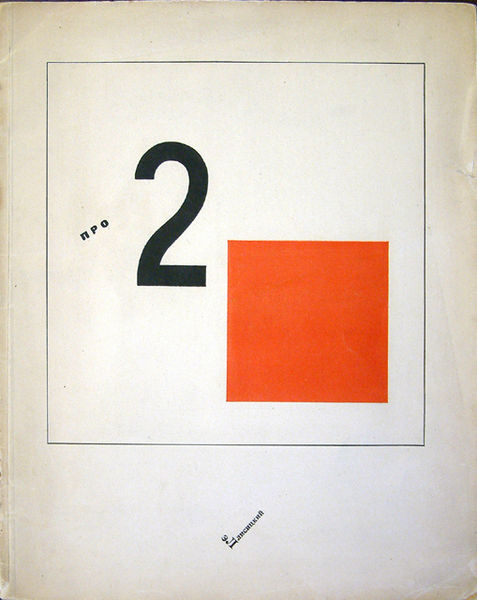
Titel: A Suprematist Tale of Two Squares
Künstler: El Lissitzky
Standort: Amherst (Massachusetts, USA)
Institution: Mead Art Museum, Amherst College
Schlagwörter: red, white, black, modern, old, print, two, orange, paper, frame, color, line, outline, abstract, small, outside, rot, rectangle, square, signature, box, squares, figure, abstrakt, minimal, modernist, simple, druck, page, modern art, russia, russian, text, big, bold, shape, weiß, words, quadrat, thin, printing, right, numbers, number, sqaure, cyrillic, 2, minimalism, foreign, minimalist, suprematism, russian art, rebus, orange square, malevich, npo, russisch, zahl, rechteck, pro, check, red square, haken, limited, squar, про, are, digit, zei, kyrilisch, npw, square\, gro, squuze, kasimir malevich, kazimir, rpo, squir, big two, square in a square, rpg, checkmark, black 2